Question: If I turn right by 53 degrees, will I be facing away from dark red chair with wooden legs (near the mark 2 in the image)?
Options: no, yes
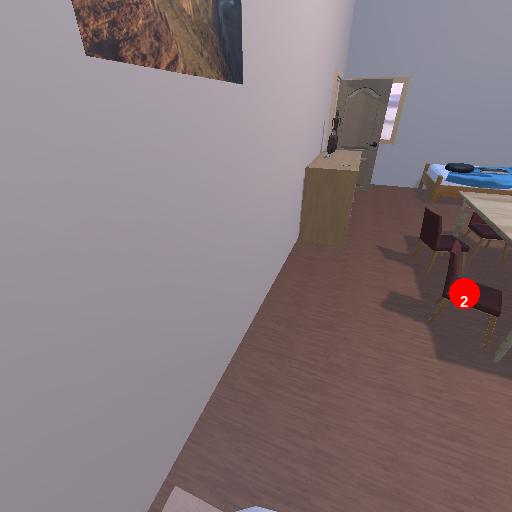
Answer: no